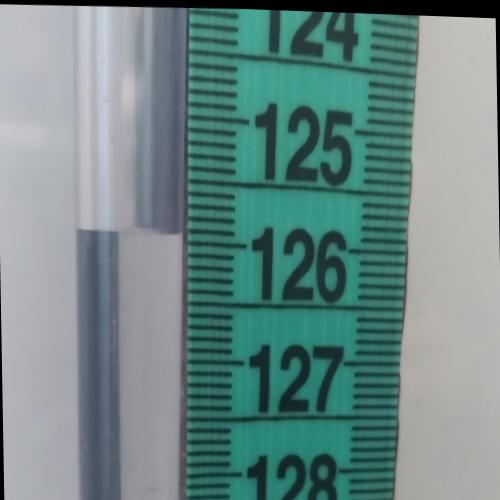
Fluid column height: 125.9 cm